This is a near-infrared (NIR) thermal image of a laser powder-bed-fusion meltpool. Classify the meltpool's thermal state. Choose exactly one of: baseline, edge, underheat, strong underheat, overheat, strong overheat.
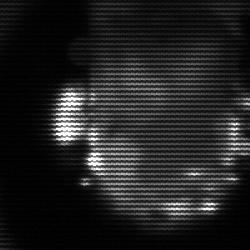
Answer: baseline